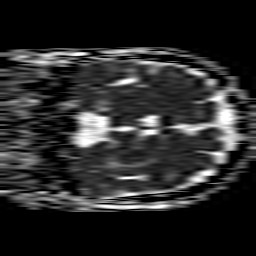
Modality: ADC
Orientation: coronal
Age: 78
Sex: female
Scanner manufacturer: philips
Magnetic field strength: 1.5 T
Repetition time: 3.679 s
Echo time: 0.09411 s